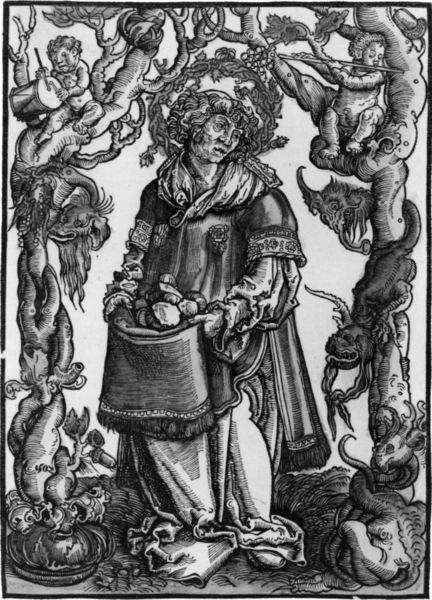
Titel: Hl. Stephanus, aus dem Missale Pataviense
Künstler: Lucas d.Ä. Cranach
Standort: Berlin
Institution: Staatliche Museen zu Berlin, Kupferstichkabinett
Schlagwörter: baum, hand, himmel, mann, umhang, weiß, bäume, äste, blumen, frau, frisur, grau, haar, kleid, schwarz, zeichnung, blick, obst, schal, tiere, tuch, wiese, arme, falten, halten, kragen, mensch, rahmen, schädel, stehen, horn, stamm, zweige, kirche, boden, figur, gewand, haare, mantel, stehend, kind, instrumente, musik, musiker, pflanze, lippen, rechts, kinder, engel, früchte, ranken, apfel, schürze, äpfel, holzschnitt, ernte, sammeln, grafik, graphik, musizieren, korb, faltenwurf, religion, druck, lithographie, schnitt, schwarzweiss, schraffur, radierung, stich, illustration, schlange, tasche, allegorie, kranz, lorbeerkranz, trommel, ranke, flöte, querflöte, verführung, heiligenschein, weintrauben, nimbus, teufel, geäst, versuchung, pan, mittelalter, miene, heiliger, heilige, hörner, reben, putten, kupferstich, elfen, trommler, putti, flöten, ungeheuer, satan, drachen, drache, pilze, dornenkranz, bäum, sorge, monster, musikinstrumente, trommeln, musikanten, besorgnis, gewnad, musizierende engel, klöppel, monstren, eicheln, flötist, fläte, pfeifer, plze